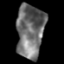
Tissue: lung
Cell type: Epithelial cells
Senescence score: 0.1582
Nuclear area (px): 1435
Mean DAPI intensity: 111.525